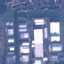
Land use / land cover class: Industrial